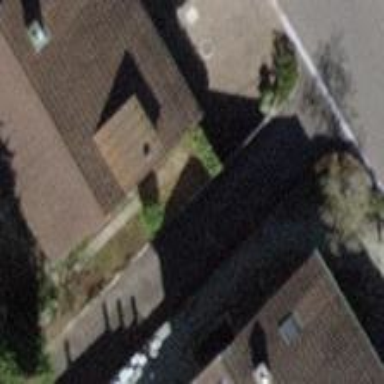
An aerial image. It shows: Building with pitched roof.